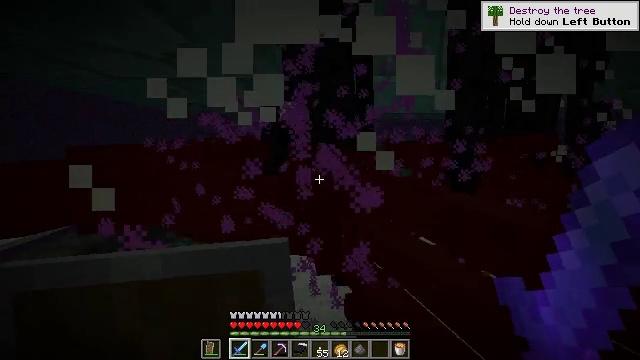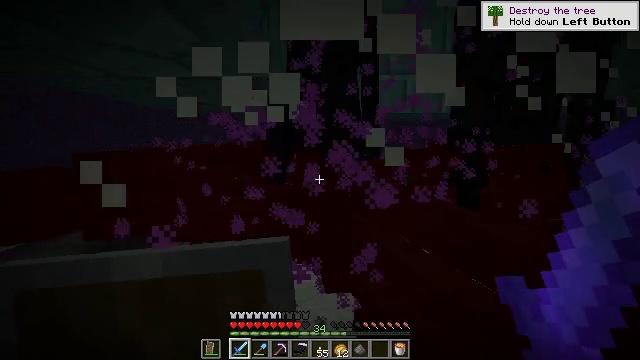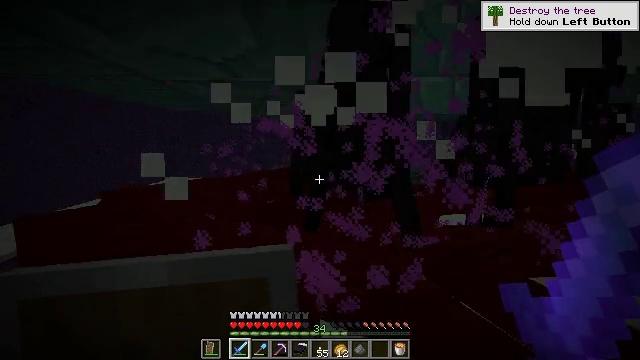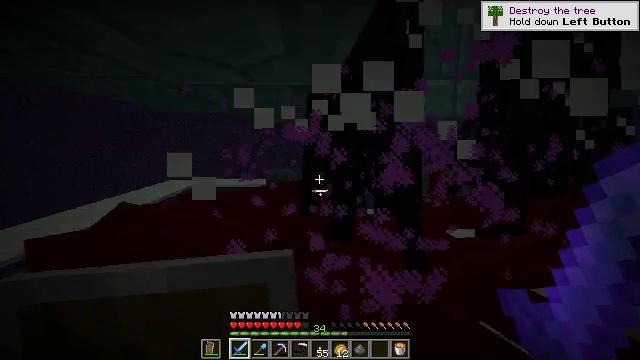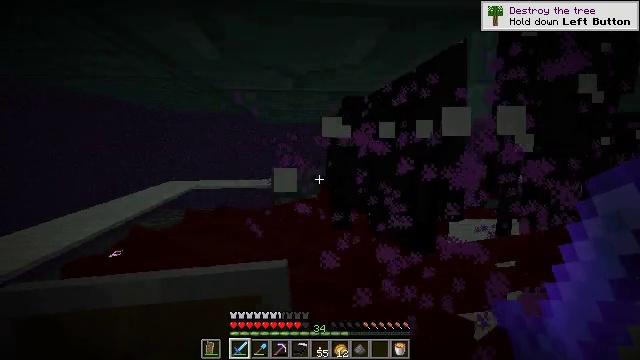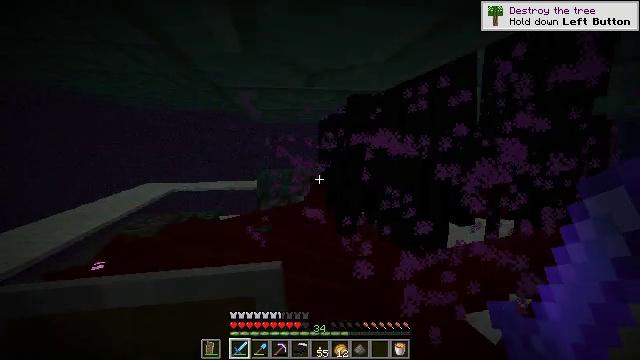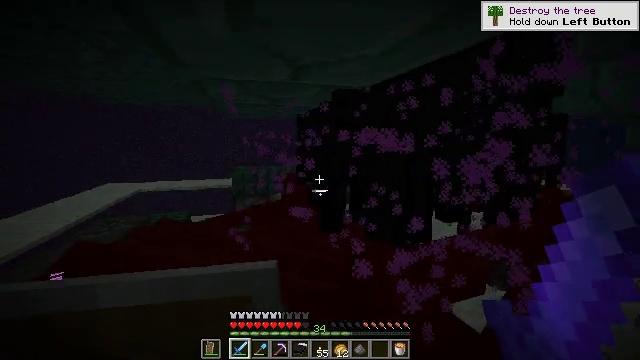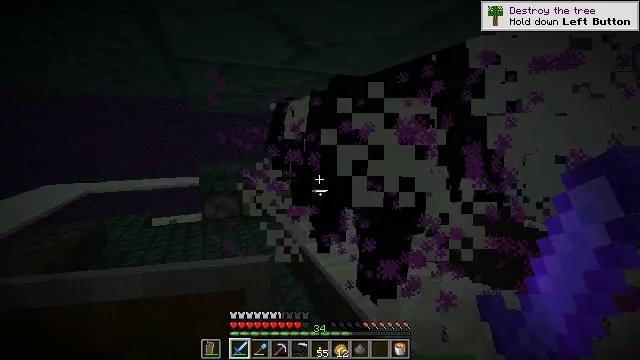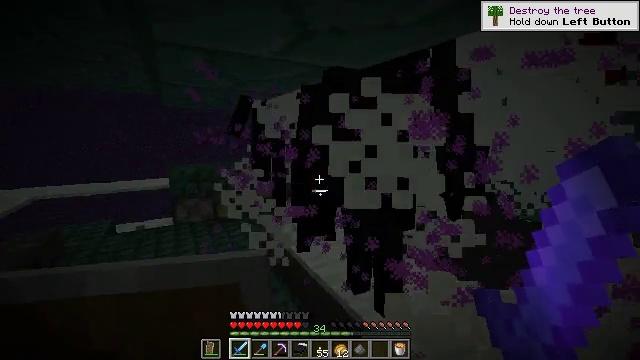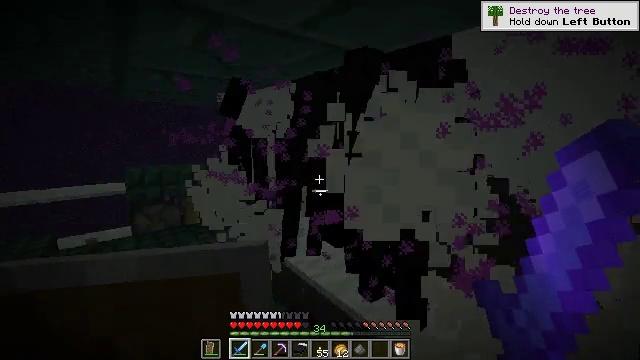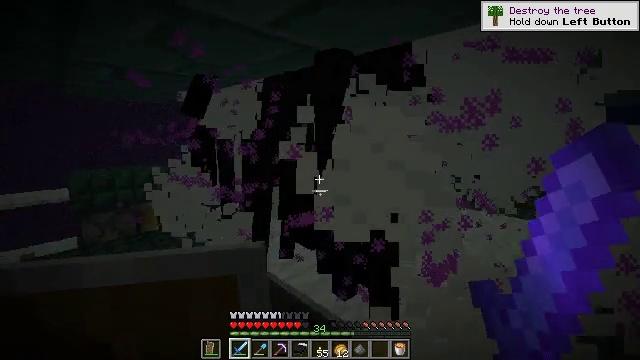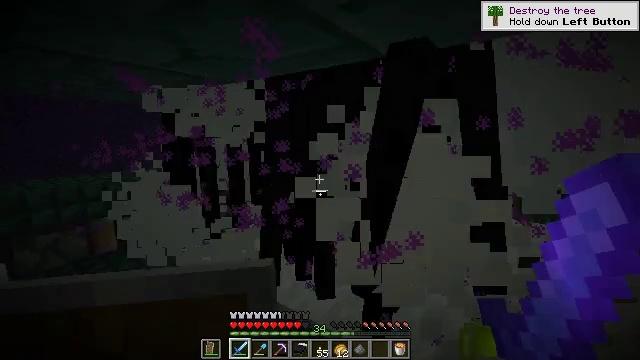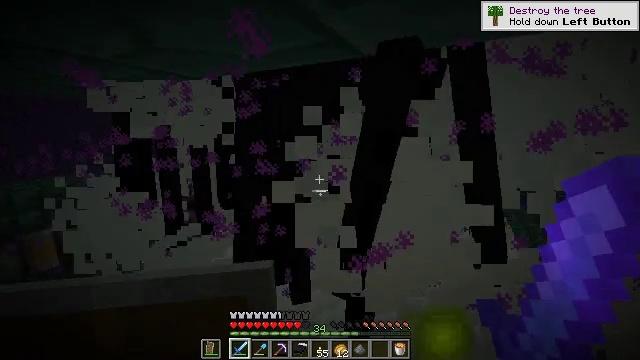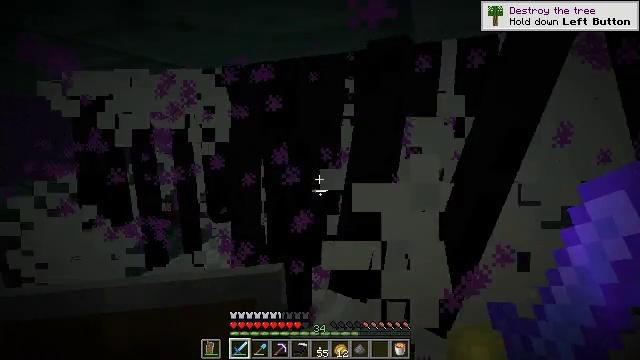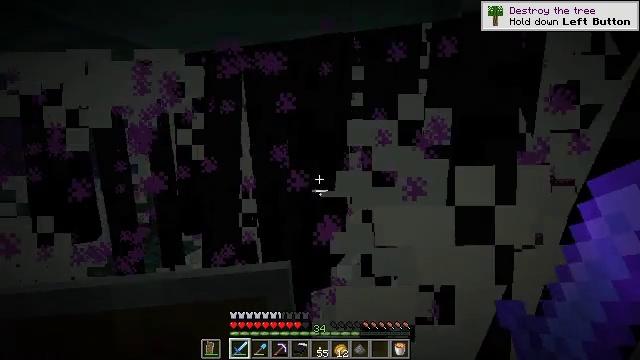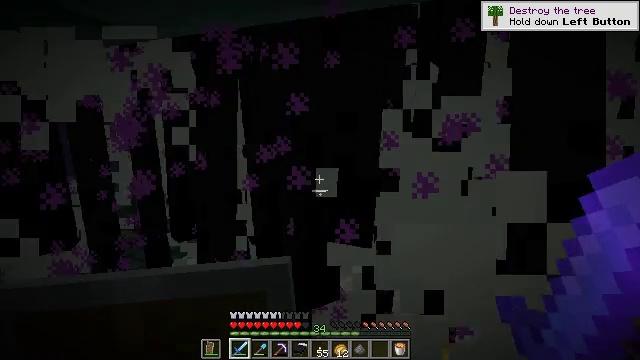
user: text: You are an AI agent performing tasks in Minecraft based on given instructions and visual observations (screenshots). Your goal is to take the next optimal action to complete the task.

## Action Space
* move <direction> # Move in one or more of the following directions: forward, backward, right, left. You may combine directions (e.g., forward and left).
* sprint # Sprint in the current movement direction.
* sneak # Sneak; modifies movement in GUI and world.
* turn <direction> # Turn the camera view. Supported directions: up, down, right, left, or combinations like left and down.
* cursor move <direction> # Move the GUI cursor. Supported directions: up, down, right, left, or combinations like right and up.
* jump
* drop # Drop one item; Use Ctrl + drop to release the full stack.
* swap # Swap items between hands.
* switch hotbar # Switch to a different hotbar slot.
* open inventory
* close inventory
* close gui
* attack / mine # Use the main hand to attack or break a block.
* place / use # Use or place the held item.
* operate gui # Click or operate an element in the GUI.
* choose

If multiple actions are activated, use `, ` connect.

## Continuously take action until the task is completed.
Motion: motion action
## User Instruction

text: Combat the enderman.
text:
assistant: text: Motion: move left
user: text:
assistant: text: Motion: move left
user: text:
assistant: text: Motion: move left, turn right
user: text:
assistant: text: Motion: move left, turn right
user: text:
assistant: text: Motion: move forward and move left, turn right
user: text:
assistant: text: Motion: move forward and move left, turn right
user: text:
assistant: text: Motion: move forward and move left, turn right and down
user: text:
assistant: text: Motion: move forward and move left, turn right
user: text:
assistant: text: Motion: move forward and move left, turn right
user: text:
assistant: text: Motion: move forward and move left, turn right
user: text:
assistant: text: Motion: move forward and move left, turn right
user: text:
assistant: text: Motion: move forward and move left, turn right
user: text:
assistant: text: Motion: move forward, turn right
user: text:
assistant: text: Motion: move forward, turn right
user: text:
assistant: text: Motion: turn right
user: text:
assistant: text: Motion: attack / mine
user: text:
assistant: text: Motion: attack / mine
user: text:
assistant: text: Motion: attack / mine
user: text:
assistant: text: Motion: attack / mine
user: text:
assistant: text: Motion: attack / mine
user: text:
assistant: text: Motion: no_op
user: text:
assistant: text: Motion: no_op
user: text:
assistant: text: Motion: no_op
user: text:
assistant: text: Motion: no_op
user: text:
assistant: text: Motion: no_op
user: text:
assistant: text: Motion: no_op
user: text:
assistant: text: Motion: no_op
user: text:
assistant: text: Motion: no_op
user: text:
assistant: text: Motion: no_op
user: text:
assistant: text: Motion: move left, turn left